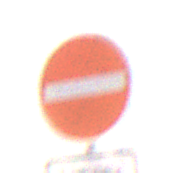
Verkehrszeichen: VerbotDerEinfahrt
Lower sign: BesondereFahrzeugeUndTransportgueter2
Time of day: MorningAfternoon
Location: Outdoor (Nature)
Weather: Overcast
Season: NotSpecified
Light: Natural